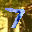
Label: 7